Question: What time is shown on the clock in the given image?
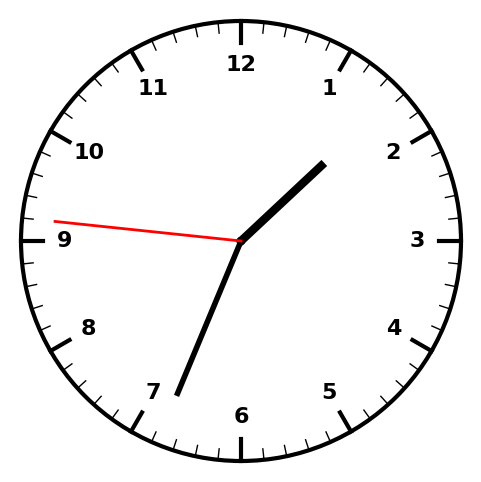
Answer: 01:33:46